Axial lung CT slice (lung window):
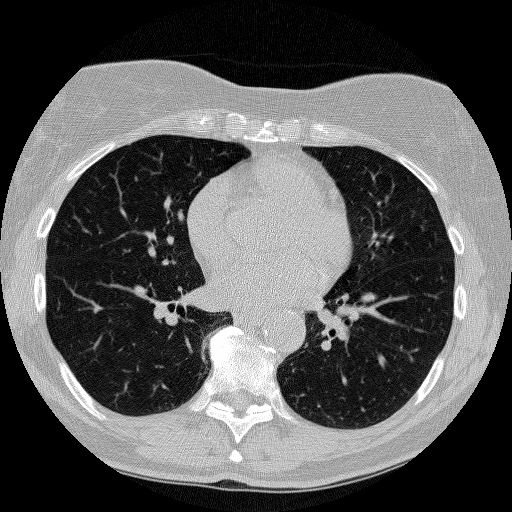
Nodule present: no